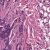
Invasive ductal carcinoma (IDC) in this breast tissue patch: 1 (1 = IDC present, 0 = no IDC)